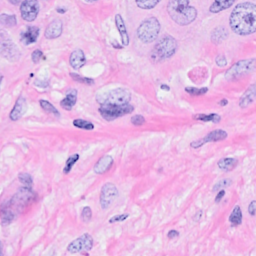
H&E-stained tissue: Breast